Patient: sex M, age 64
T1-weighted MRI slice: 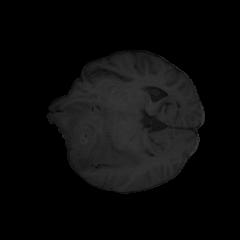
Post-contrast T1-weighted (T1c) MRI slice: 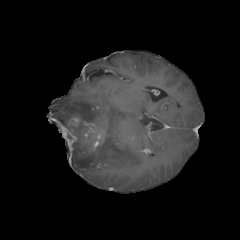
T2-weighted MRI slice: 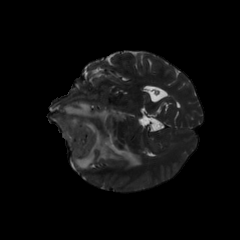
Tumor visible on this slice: yes
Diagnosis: Astrocytoma, IDH-mutant
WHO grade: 3